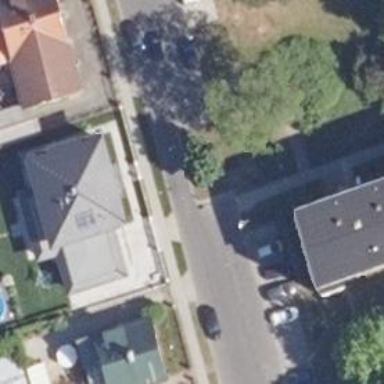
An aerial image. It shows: Residential road with asphalt surface and choker for traffic calming.